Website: walmart
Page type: account-selection
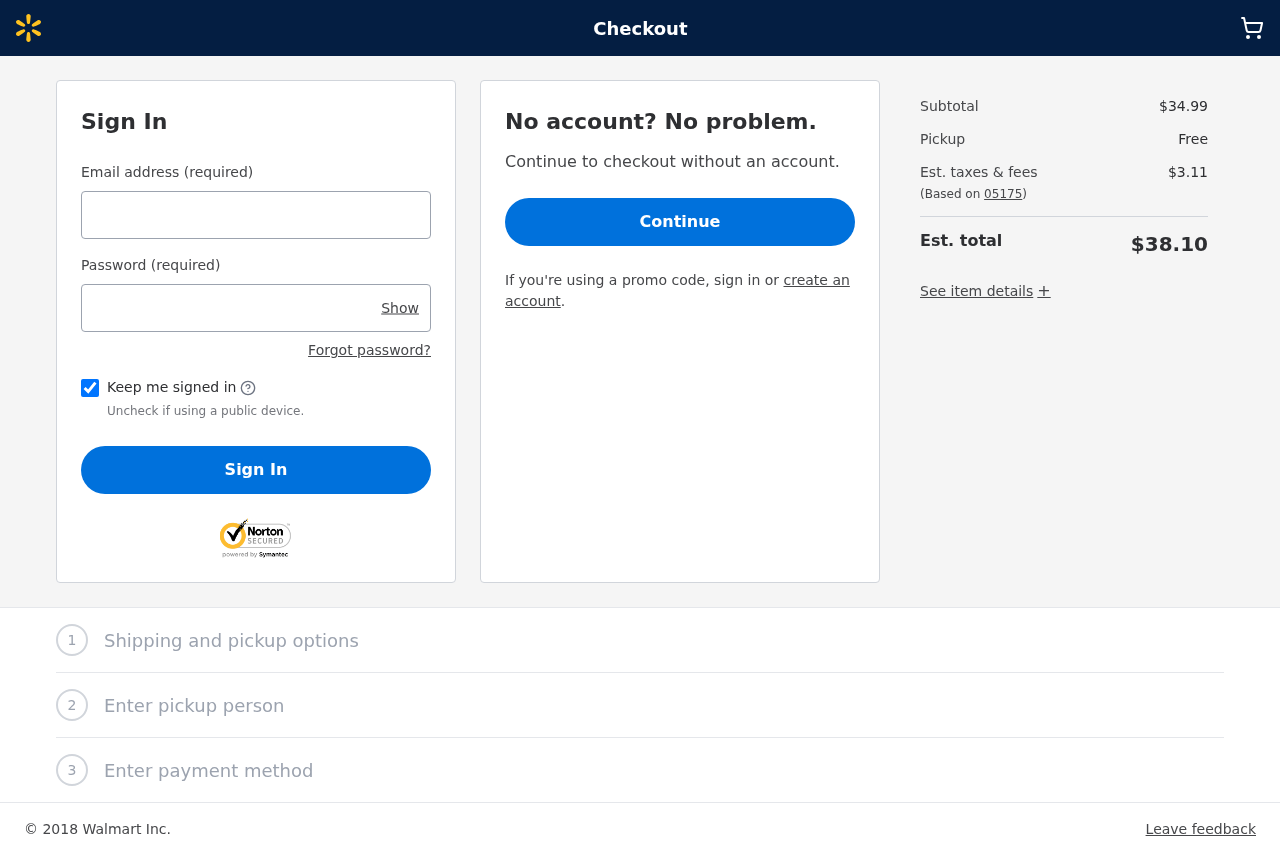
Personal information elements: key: PII_LOGIN_USERNAME
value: jchoi979
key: PII_POSTCODE
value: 05175
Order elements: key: ORDER_SUBTOTAL
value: $34.99
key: ORDER_TAX
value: $3.11
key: ORDER_TOTAL
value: $38.10